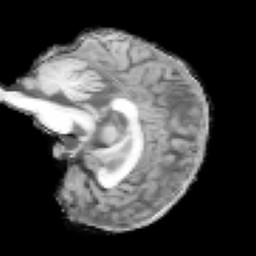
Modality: T1w
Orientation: sagittal